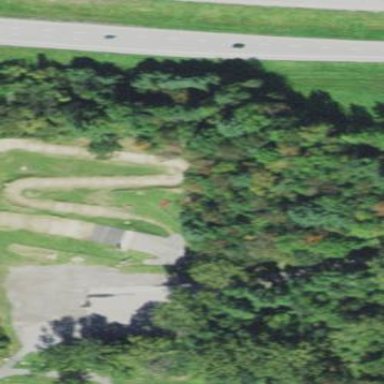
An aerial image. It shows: BMX track designated for leisure land and sports activities.